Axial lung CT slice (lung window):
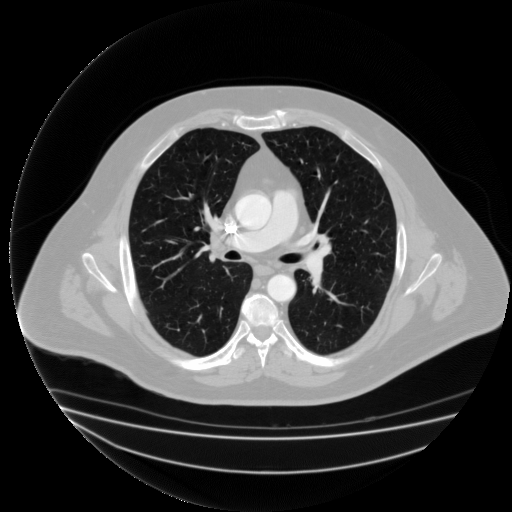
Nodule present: no